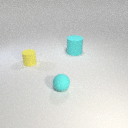
small yellow rubber cylinder in front of large cyan rubber cylinder